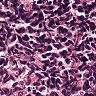
Metastatic tissue present: no